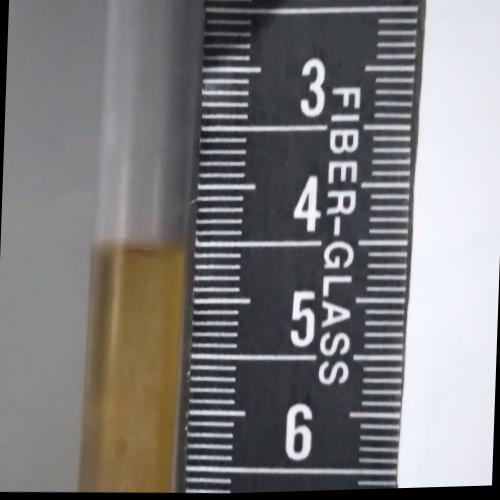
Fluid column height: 4.6 cm